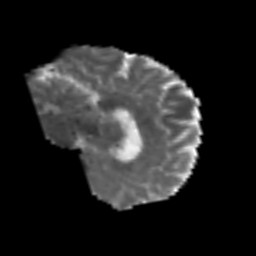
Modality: MD
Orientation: sagittal
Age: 49
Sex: male
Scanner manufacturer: siemens
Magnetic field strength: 3 T
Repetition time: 6.1 s
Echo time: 0.101 s